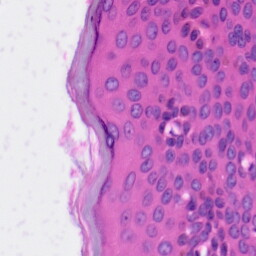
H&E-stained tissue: Skin